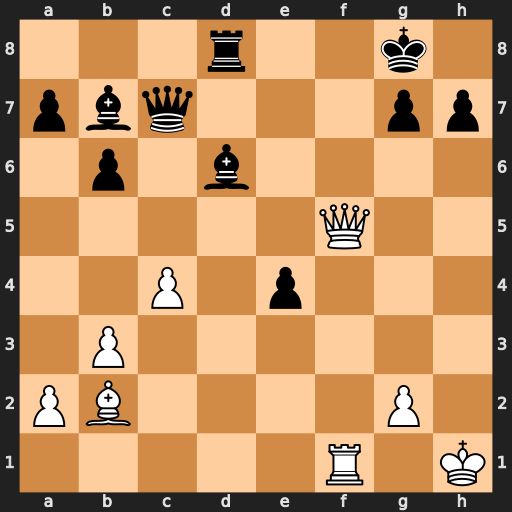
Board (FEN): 3r2k1/pbq3pp/1p1b4/5Q2/2P1p3/1P6/PB4P1/5R1K
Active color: w
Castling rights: -
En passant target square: -
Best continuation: Qe6+ Kh8 Rf7